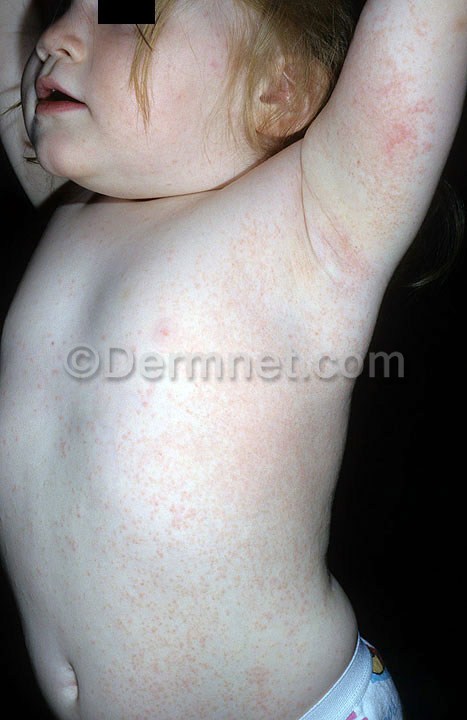
Disease: Exanthems and Drug Eruptions